Question: I want to remove an item from the start menu using batch scripts in admin mode ofcourse
I tried the following
'''
Set scut=C:\users
del /s /q /f %scut%\name of shortcut.lnk
'''
but it does not seem to be working. can anyone please point me to the right direction.
I will make the question a bit clear by providing screen shot

here actually I want to remove Notepad or Microsoft Word 2010 or notepad++.exe using command prompt
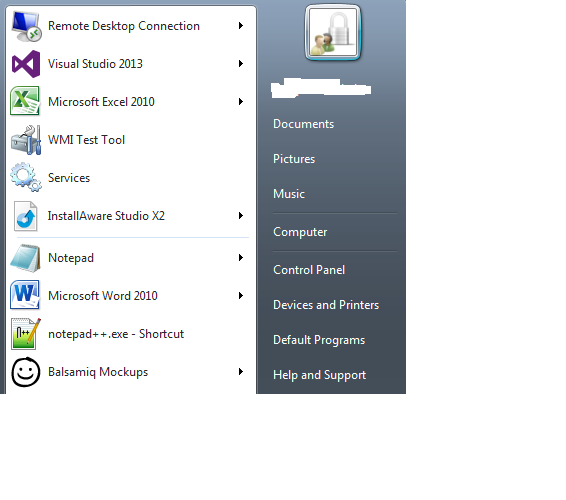
Answer: I'm not sure if I got your question right...
If you want to delete a shortcut from the windows start menu you must know where the .lnk files are located:
Per-user menu: C:\Users[username]\AppData\Roaming\Microsoft\Windows\Start Menu
All user's menu: C:\ProgramData\Microsoft\Windows\Start Menu
So the code should be something link this:
'''
DEL /Q "C:\Users\[username]\AppData\Roaming\Microsoft\Windows\Start Menu\shortcut.lnk"
'''
or
'''
DEL /Q "C:\ProgramData\Microsoft\Windows\Start Menu\shortcut.lnk"
'''
If the .lnk is located in a subfolder you'll obviously have to modify the path ;-)